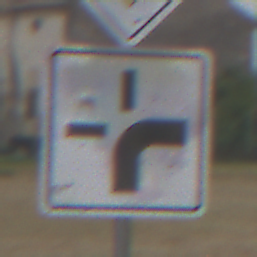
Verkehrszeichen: VerlaufVorfahrtsstrasse3
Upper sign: Vorfahrtsstrasse
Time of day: Midday
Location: Outdoor (Suburban)
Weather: Overcast
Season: NotSpecified
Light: Natural